Question: Count the number of objects in the diagram.
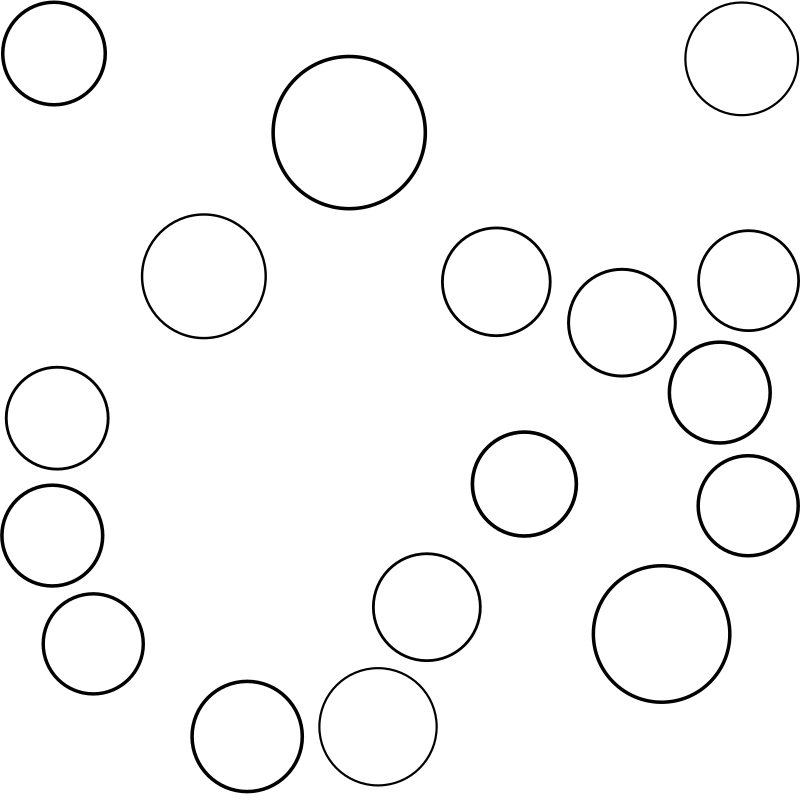
Answer: 17